Question: Below is my page:

Now when i click on Capture1.png i want to first display that image on new tab without any pop up as shown in my above picture.
Same way when i click on sample.pdf i want to first display pdf on new tab.
This is my html:
'''
<div ng-controller="MyController">
<a target="_blank" href="/Account/FetchFile/{{File_Id}}" ng-click="OpenFile(File_Id)" style="line-height:20px">Capture1.png</a>
<a target="_blank" href="/Account/FetchFile/{{File_Id}}" ng-click="OpenFile(File_Id)" style="line-height:20px">sample.pdf</a>
</div>
'''
My Controller:
'''
var app = angular.module('MyController', ['ur.file', 'ngResource']);
app.controller('MyController', function ($scope, $resource, $http,$window) {
var url = "http://localhost:47000/Account/FetchFile/" + fileId;
$window.open(url, '_blank');
}
'''
'''
public FileContentResult FetchFile(int id)
{
byte[] fileContent = null;
string fileType = "";
string fileName = "";
var file = GetFileByID(id);
if (file != null)
{
fileContent = file.Data;
fileType = file.ContentType;
fileName = file.FileName;
return File(fileContent, fileType, fileName);
}
return null;
}
'''
.
Can anybody figure out whats the problem??
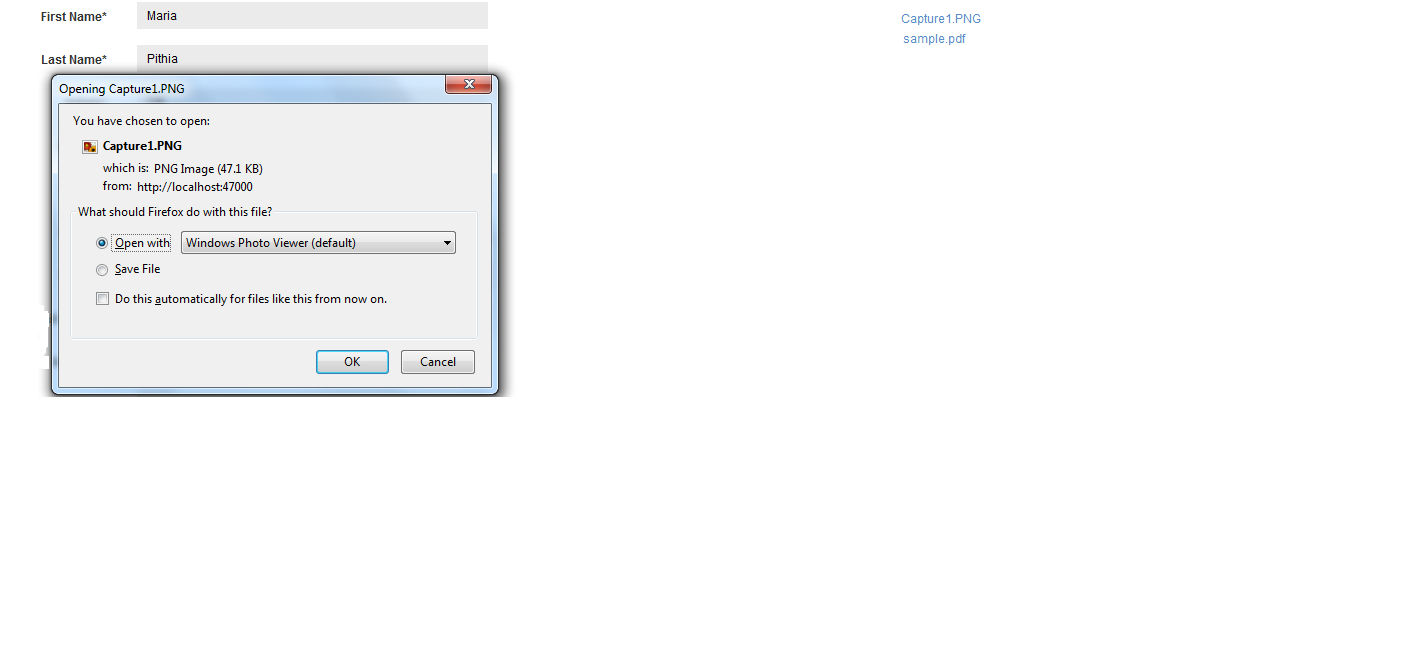
Answer: This worked for both image and pdf(opening in new tab):
'''
public FileResult GetFile(int id)
byte[] fileContent = null;
string fileType = "";
string fileName = "";
var file = GetFileByID(id);
if (file != null) {
{
fileContent = file.Data;
fileType = file.ContentType;
return File(fileContent, fileType);
}
return null;
}
'''
View:
'''
<a target="_blank" href="/Account/FetchFile/{{File_Id}}" style="line-height:20px">sample.pdf</a>
'''